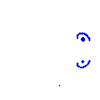
Particle: kaon